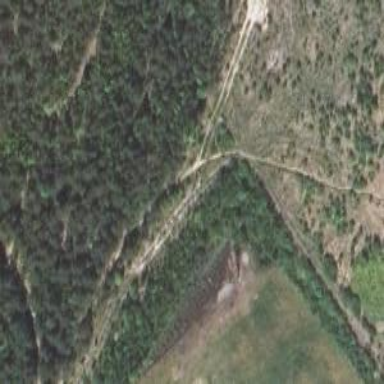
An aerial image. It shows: Path.